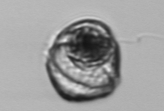
Label: Gyrodinium